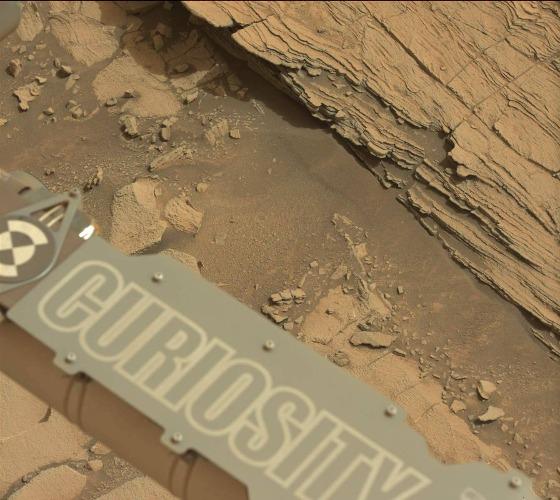
Terrain classes present: Background, Bedrock, Gravel / Sand / Soil, Rock, Shadow